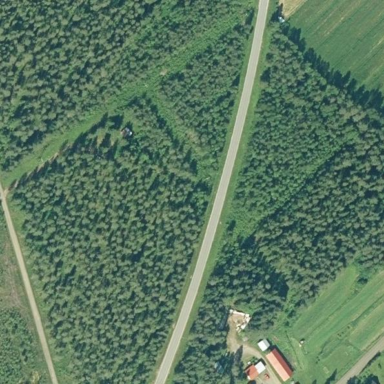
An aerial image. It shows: Forest area.